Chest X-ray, PA view. Patient: 48 years old, sex F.
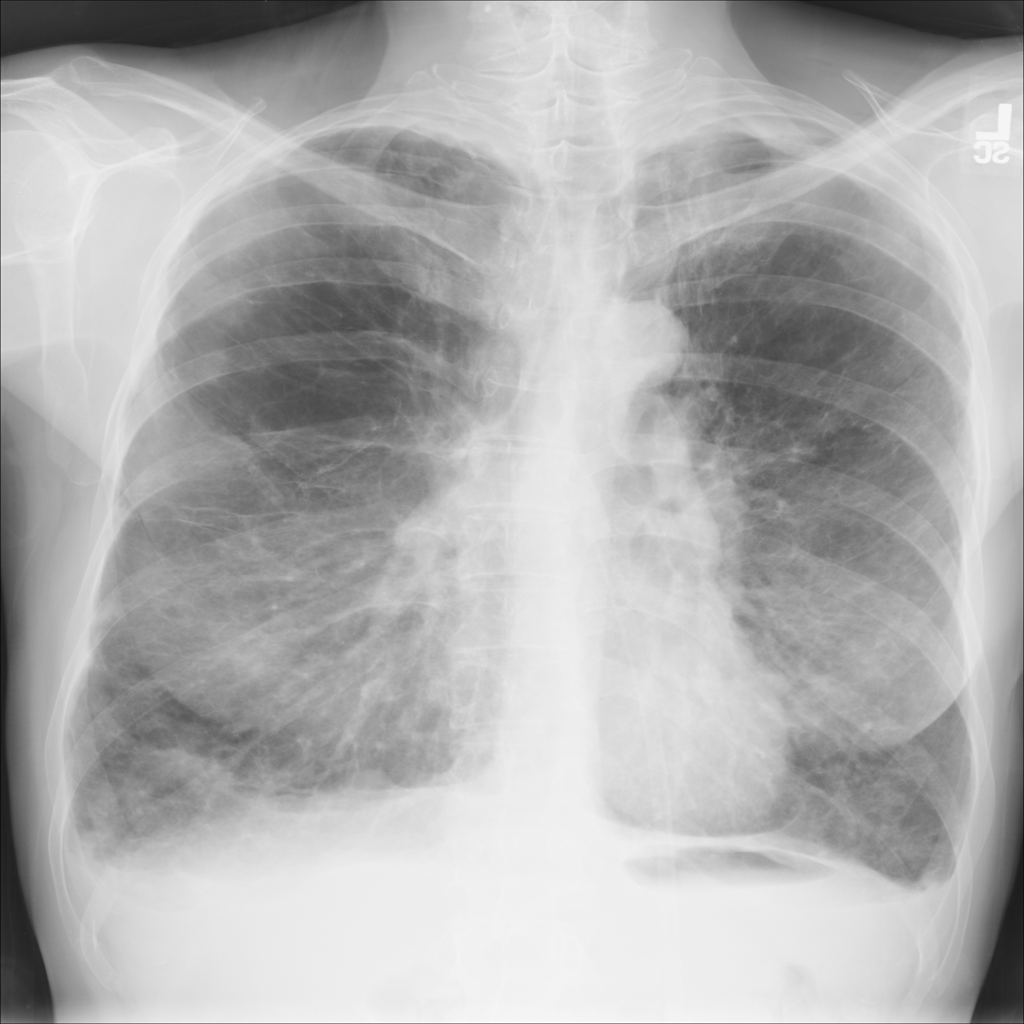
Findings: No Finding